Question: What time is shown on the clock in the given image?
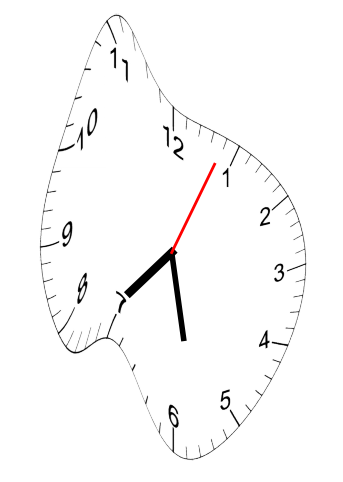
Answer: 07:28:04